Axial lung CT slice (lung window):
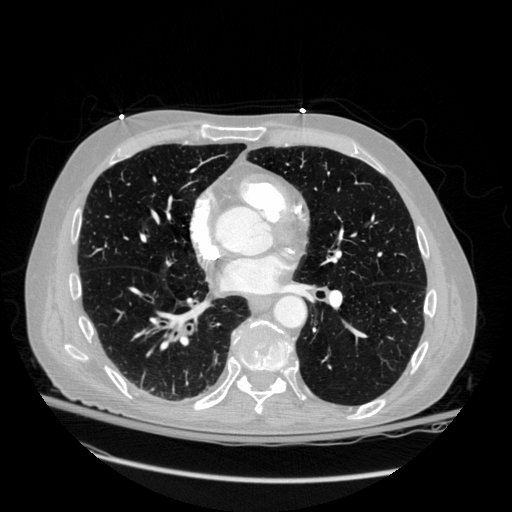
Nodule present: no